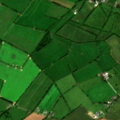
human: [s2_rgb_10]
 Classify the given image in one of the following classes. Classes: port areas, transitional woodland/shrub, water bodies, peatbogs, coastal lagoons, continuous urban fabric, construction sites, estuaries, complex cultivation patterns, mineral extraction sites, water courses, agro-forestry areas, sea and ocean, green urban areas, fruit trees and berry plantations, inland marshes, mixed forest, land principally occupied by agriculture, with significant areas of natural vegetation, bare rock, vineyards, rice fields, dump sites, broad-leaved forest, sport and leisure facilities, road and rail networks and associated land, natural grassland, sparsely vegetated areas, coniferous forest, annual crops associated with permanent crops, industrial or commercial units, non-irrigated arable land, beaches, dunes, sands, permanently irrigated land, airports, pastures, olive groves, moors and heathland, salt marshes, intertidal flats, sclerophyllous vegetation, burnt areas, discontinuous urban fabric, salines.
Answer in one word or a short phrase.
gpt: non-irrigated arable land, pastures